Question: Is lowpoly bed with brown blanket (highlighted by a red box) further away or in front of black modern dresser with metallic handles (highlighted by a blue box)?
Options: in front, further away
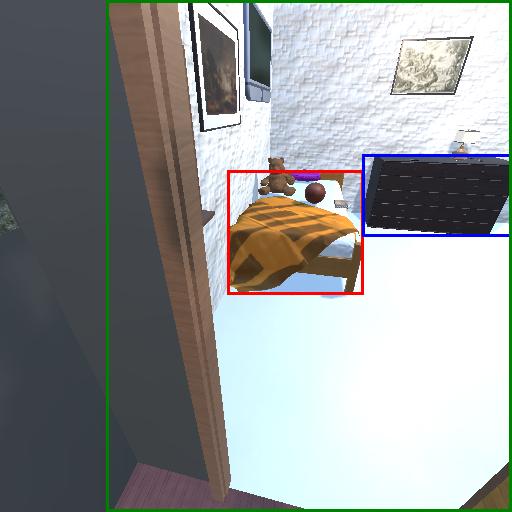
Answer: in front